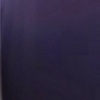
Label: space